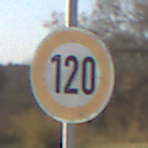
Verkehrszeichen: Geschwindigkeit120
Umgebung: Outdoor, Nature
Tageszeit: SunriseSunset
Wetter: Clear
Licht: Natural
Jahreszeit: NotSpecified
Kontrast: HighContrast